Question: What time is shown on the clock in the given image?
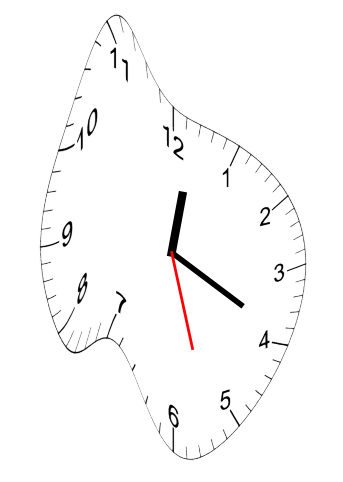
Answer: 12:19:27